Interaction volume radius: 5 \u00c5
Interaction volume height: 30 \u00c5
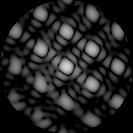
Disorder parameter: 0.06318